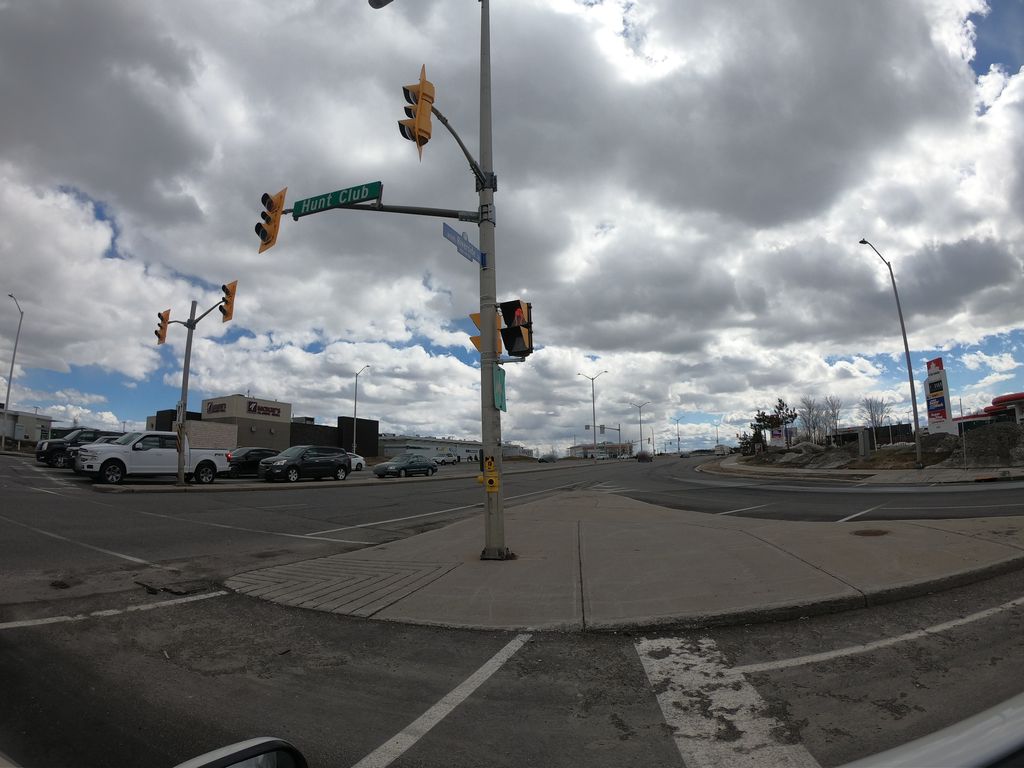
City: ottawa-gatineau